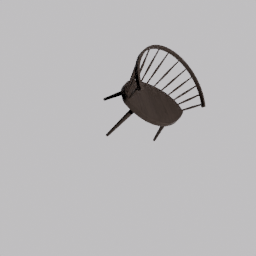
Label: furniture